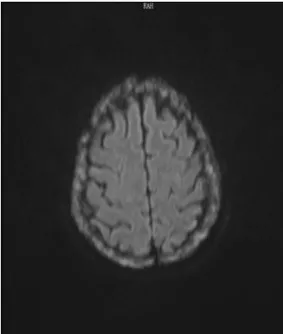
DWI. Sequences of cranial MRI showed diffuse thickening of the skull and increasing signal intensity.
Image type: radiology (mri)